Question: We want to create a screen which should have different list views and the user can slide (Left or right) to view another list view (just like in TweetDeck and in home screen on some Android OS version). There is also a list of dots which identify how many list views are there.
Please refer to the screen shot.

Thanks in advance,
Afzal.
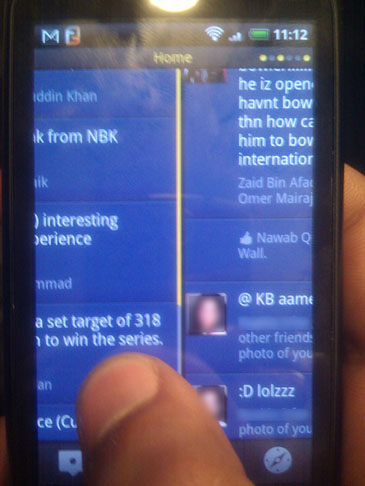
Answer: Found it:
<URL>
Works like a charm.
Thank you.